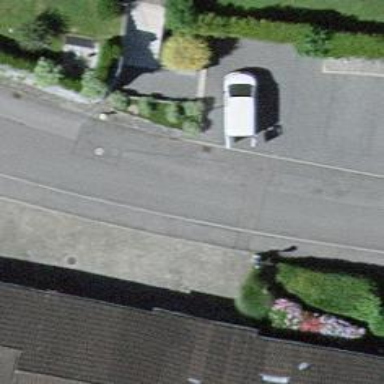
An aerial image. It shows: Driveway.